Field crop: maize
Growth stage: 1
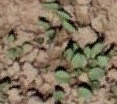
Species: convolvulus